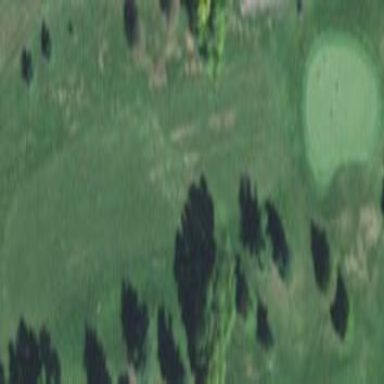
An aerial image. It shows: Grassy area designated as golf fairway.